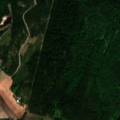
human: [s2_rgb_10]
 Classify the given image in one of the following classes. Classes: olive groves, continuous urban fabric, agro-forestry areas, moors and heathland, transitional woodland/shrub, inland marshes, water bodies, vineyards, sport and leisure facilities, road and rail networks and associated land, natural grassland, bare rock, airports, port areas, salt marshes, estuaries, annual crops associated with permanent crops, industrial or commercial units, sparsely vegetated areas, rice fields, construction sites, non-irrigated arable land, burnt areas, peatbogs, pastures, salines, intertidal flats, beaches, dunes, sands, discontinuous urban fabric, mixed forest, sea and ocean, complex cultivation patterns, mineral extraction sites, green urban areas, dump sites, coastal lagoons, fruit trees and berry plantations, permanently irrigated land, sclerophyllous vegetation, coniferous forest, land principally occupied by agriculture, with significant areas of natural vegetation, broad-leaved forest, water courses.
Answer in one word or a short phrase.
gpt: non-irrigated arable land, broad-leaved forest, coniferous forest, mixed forest